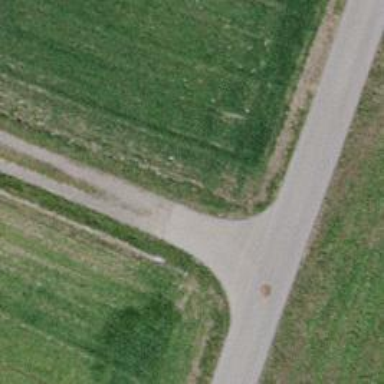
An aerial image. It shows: Compacted grade3 track suitable for agricultural vehicles.